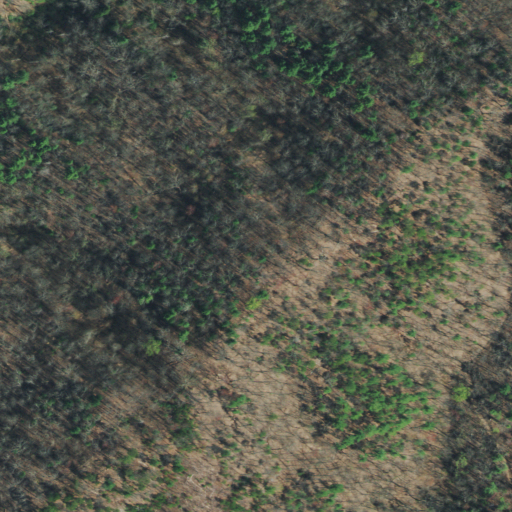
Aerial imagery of ridge(s) in Tennessee named Arbutus Ridge containing deciduous forest and mixed forest